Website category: sports
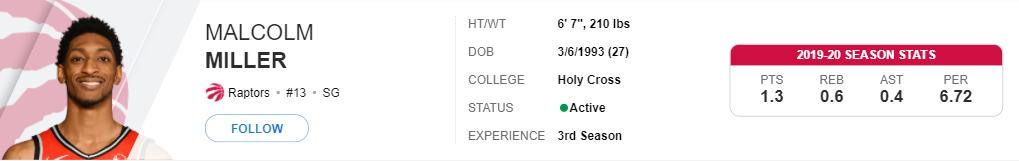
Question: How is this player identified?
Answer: Malcolm Miller

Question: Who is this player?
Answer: Malcolm Miller

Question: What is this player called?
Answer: Malcolm Miller

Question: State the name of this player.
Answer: Malcolm Miller

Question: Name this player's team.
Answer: Raptors

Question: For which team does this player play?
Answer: Raptors

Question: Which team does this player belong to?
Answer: Raptors

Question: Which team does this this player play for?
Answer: Raptors

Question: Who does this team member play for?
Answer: Raptors

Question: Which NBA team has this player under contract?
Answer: Raptors

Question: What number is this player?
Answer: #13

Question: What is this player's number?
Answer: #13

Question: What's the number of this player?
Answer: #13

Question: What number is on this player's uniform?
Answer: #13

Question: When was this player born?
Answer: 3/6/1993

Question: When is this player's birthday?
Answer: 3/6/1993

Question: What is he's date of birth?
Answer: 3/6/1993

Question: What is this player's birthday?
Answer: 3/6/1993

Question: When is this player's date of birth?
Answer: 3/6/1993

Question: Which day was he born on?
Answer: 3/6/1993

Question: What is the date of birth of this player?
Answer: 3/6/1993

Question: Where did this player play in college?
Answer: Holy Cross

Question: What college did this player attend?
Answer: Holy Cross

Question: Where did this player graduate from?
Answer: Holy Cross

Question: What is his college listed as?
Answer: Holy Cross

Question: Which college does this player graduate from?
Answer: Holy Cross

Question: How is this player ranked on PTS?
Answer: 1.3

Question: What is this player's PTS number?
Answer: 1.3

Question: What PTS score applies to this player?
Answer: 1.3

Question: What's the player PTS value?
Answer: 1.3

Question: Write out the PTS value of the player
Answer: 1.3

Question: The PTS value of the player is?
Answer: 1.3

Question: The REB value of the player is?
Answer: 0.6

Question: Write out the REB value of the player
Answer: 0.6

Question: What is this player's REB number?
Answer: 0.6

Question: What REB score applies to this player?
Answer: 0.6

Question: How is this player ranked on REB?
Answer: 0.6

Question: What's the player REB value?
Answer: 0.6

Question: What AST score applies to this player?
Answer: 0.4

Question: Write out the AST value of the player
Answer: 0.4

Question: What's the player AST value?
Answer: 0.4

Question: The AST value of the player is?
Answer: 0.4

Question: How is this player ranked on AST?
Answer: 0.4

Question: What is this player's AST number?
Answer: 0.4

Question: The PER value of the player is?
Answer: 6.72

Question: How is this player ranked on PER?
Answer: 6.72

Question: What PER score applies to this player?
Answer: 6.72

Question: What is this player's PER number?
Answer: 6.72

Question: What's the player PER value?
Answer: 6.72

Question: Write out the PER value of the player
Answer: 6.72

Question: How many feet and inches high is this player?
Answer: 6' 7"

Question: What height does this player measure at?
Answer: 6' 7"

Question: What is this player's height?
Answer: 6' 7"

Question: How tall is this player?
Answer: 6' 7"

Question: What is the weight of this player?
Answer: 210 lbs

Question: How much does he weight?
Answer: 210 lbs

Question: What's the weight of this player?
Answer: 210 lbs

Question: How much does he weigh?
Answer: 210 lbs

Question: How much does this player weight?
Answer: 210 lbs